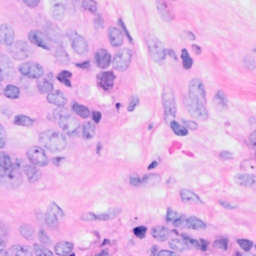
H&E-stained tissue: Breast